Question: I have to request a URL i.e. "<URL>" where a java service will receive it,
with following string as Body
'''
<?xml version='1.0'?><!DOCTYPE svc_init SYSTEM 'ABCD.DTD'><svc_init ver='3.3.0'><hdr ver='3.3.0'><client><id>xxx</id><pwd>xxx</pwd></client></hdr><aaaa ver='3.3.0'><trans_id>1</trans_id><request_type type='2'/><l_hor_acc type='HIGH'/></aaaa></svc_init>
'''
I am able to do it successfully with RESTClient from my firefox browser, see the image below:

But when I send it through following C# code it gives me following error:
'''
java.lang.StringIndexOutOfBoundsException: String index out of range: -1
at java.lang.String.substring(Unknown Source)
at Creader.run(Creader.java:42)
'''
C# code is as follows:
'''
xmlData= "<?xml version='1.0'?><!DOCTYPE svc_init SYSTEM 'ABCD.DTD'><svc_init ver='3.3.0'><hdr ver='3.3.0'><client><id>xxx</id><pwd>xxx</pwd></client></hdr><aaaa ver='3.3.0'><trans_id>1</trans_id><request_type type='2'/><l_hor_acc type='HIGH'/></aaaa></svc_init>";
address = "http://192.168.220.12:5000";
using (var client = new WebClient())
{
client.UploadData(address , Encoding.ASCII.GetBytes(xmlData));
}
'''
What am I doing wrong here?
I also tried following but nothing worked.
1) Convert xmlData to byte [] using another method .
2) used Encoding.UTF8.GetBytes instead of Encoding.ASCII.GetBytes.
3) used client.UploadString(new Uri(mlcAddress), xmlData) instead of client.UploadData...
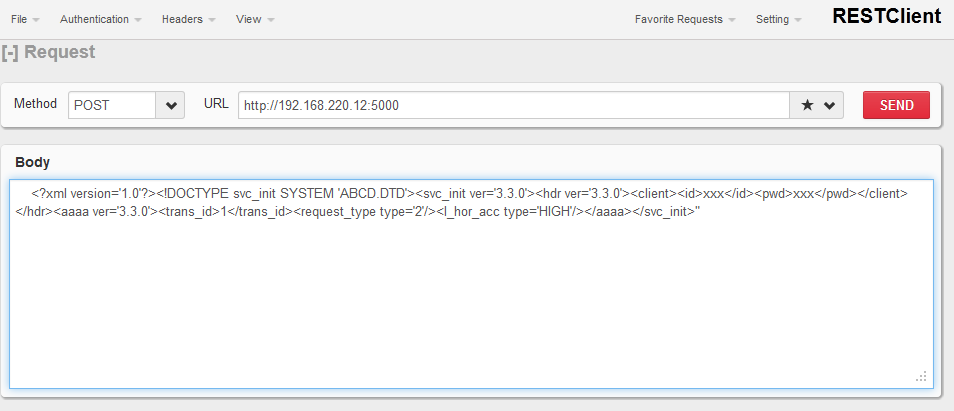
Answer: Following code (TCP socket) worked
'''
oSocket = new Socket(AddressFamily.InterNetwork, SocketType.Stream,
ProtocolType.Tcp);
System.Net.IPAddress oIPAddress = System.Net.IPAddress.Parse(ip);
System.Net.IPEndPoint oEndPoint = new System.Net.IPEndPoint(oIPAddress, port);
oSocket.Connect(oEndPoint);
Object oData = xmlData;
byte[] bData = System.Text.Encoding.ASCII.GetBytes(oData.ToString());
oSocket.Send(bData);
'''